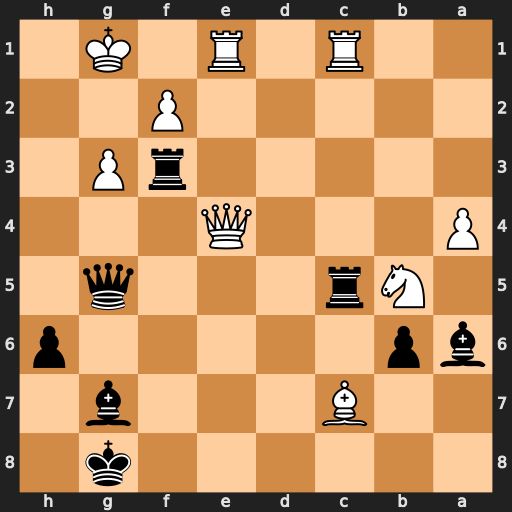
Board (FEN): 6k1/2B3b1/bp5p/1Nr3q1/P3Q3/5rP1/5P2/2R1R1K1
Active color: b
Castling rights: -
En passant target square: -
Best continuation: Rxc1 Rxc1 Qxc1+